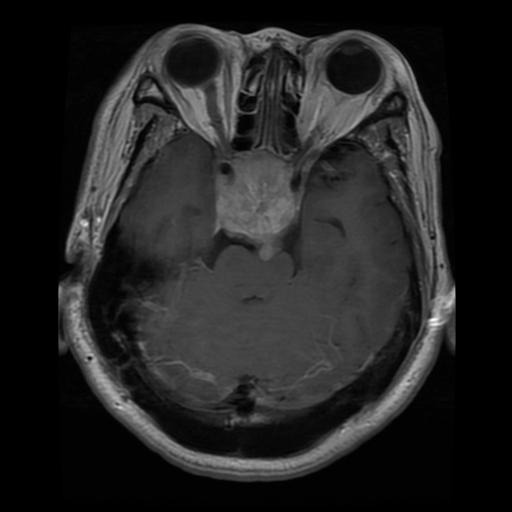
Label: pituitary